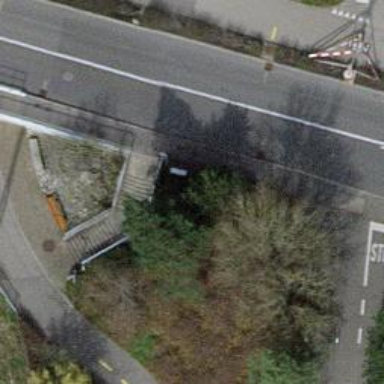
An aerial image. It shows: Concrete steps.